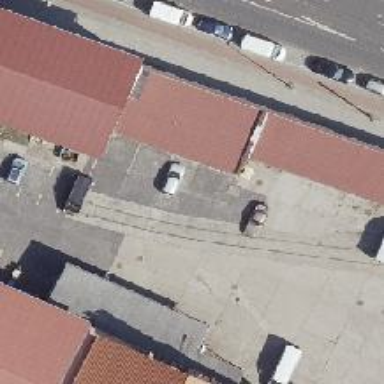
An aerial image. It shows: Historic industrial railway spur with one electrified track using contact line.